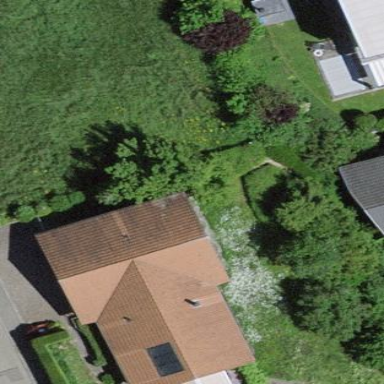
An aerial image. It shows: Simple house.